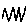
Label: zigzag